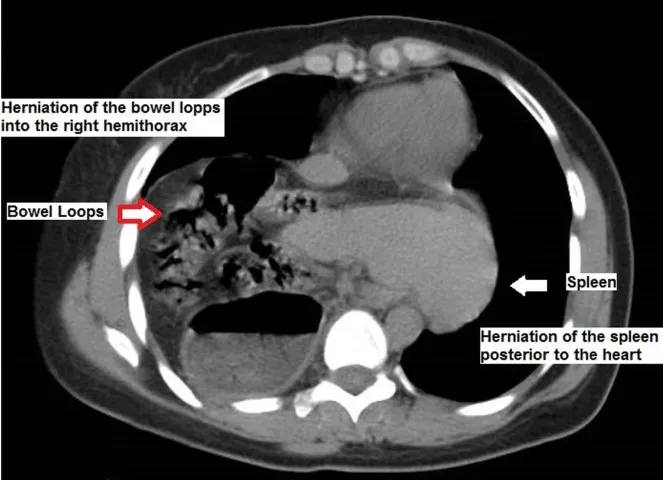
Non-contrast CT-Intrathorasic Extrusion of Spleen, Stomach and Bowels.
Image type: radiology (ct)